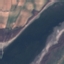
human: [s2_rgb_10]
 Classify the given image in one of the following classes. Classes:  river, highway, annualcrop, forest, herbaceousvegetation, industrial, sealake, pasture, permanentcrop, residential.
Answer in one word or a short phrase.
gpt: River